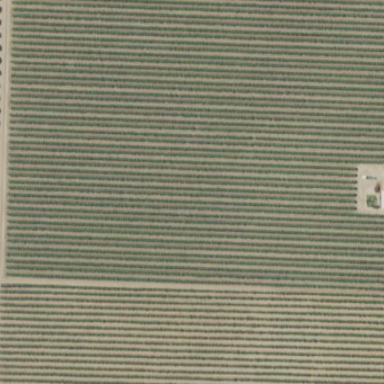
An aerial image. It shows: Vineyard with grape crops.